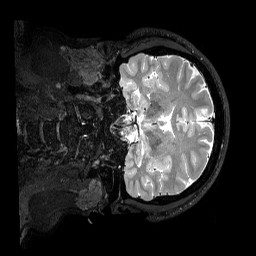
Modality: T2w
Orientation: coronal